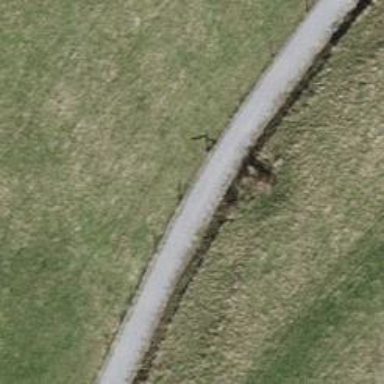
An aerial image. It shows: Footway with surface of pebblestone.